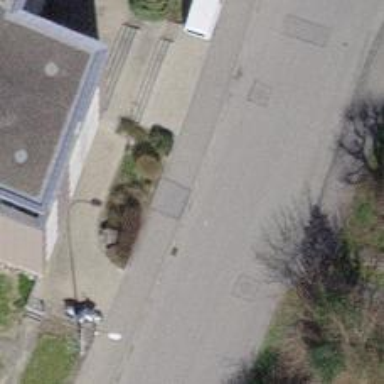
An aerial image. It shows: Kerb serving as barrier.